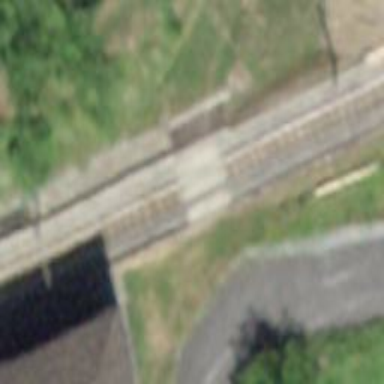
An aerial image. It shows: Halt on the railway.